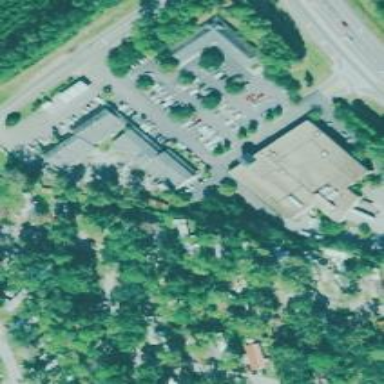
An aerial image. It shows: Supermarket.